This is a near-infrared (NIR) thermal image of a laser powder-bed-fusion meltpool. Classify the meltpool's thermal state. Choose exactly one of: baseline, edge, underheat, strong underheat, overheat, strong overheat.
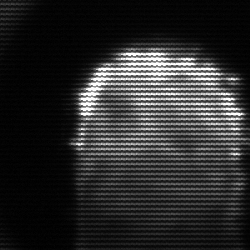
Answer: baseline